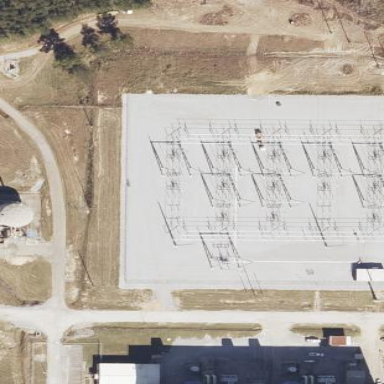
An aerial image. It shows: Busbar power line.